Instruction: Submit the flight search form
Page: home
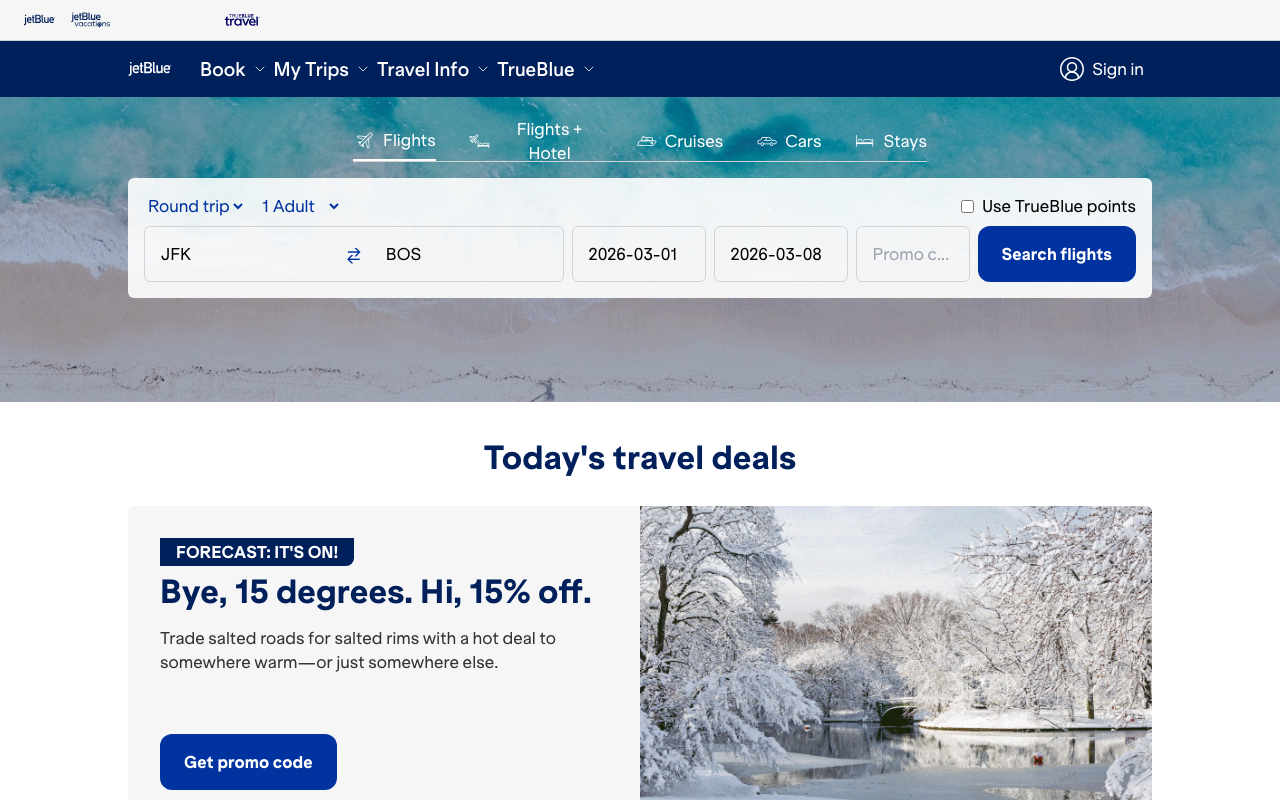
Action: click